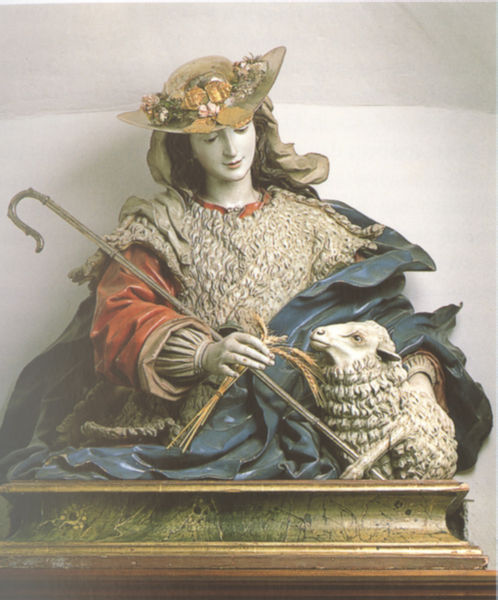
Titel: Die göttliche Hirtin (La Divina Pastora)
Künstler: Luis Salvador Carmona
Standort: Valladolid, Nava del Rey, Convento de Madres Capuchinas (EU - E - Altkastilien)
Schlagwörter: blau, hand, mädchen, blumen, frau, holz, hut, blick, rot, schleife, mantel, skulptur, statue, fell, lächeln, stab, korn, ähre, kamm, wolle, büste, lamm, schaf, porzellan, hirtenstab, hirte, hirtin, schäferin, pullover, stohhut, frau mit hut